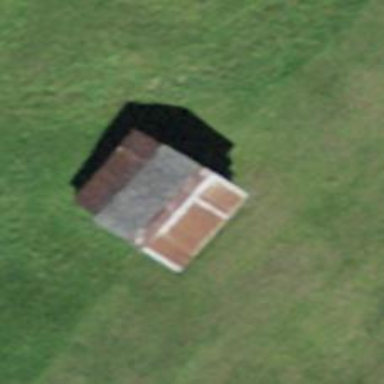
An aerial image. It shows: Rural barn.